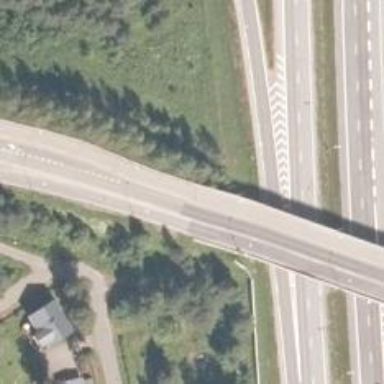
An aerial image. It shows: Cycleway bridge with asphalt surface.